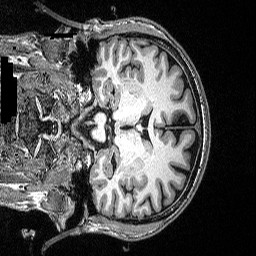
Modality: T1w
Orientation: coronal
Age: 40
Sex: male
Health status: healthy
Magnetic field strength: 3 T
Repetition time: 2.53 s
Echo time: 0.00331 s